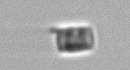
Label: Bacillariophyceae_morphotype1